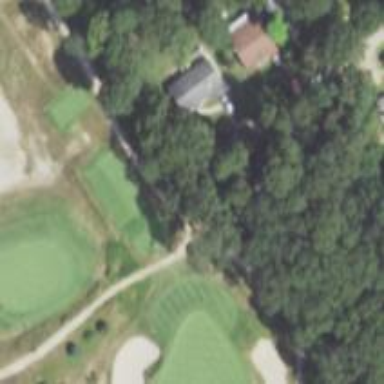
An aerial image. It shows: Pathway for golfing.